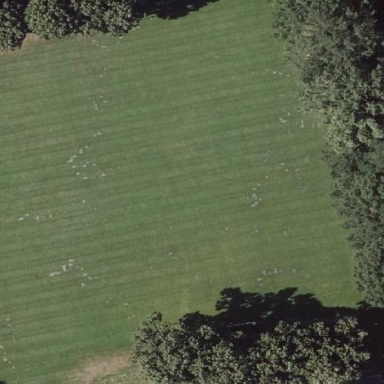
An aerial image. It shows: Rugby union pitch with grass surface for leisure land.